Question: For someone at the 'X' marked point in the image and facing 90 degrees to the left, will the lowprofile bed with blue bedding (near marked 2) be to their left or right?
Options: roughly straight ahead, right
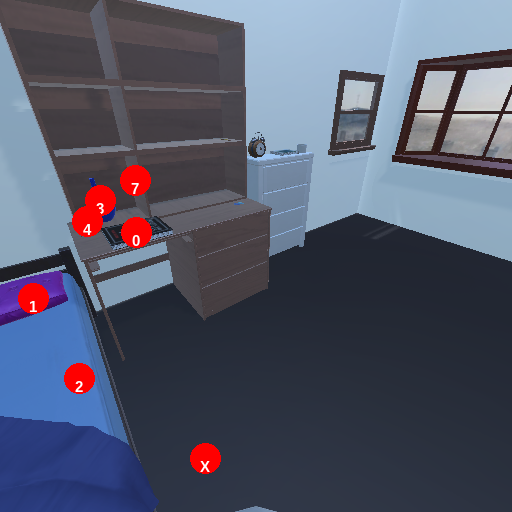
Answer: roughly straight ahead